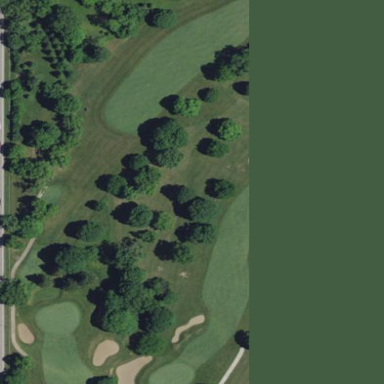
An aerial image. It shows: Rough area in golf course.